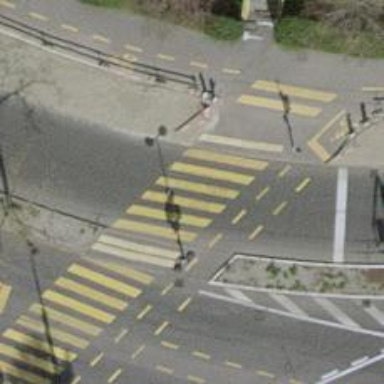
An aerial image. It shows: Crossing with traffic signals.